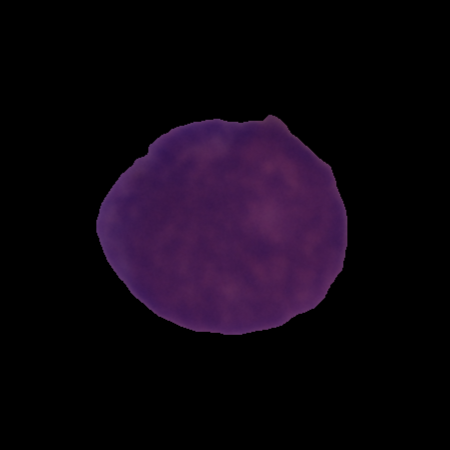
Label: healthy